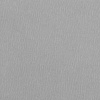
Atmospheric dust classification: dusty